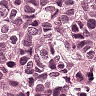
Metastatic tissue present: yes